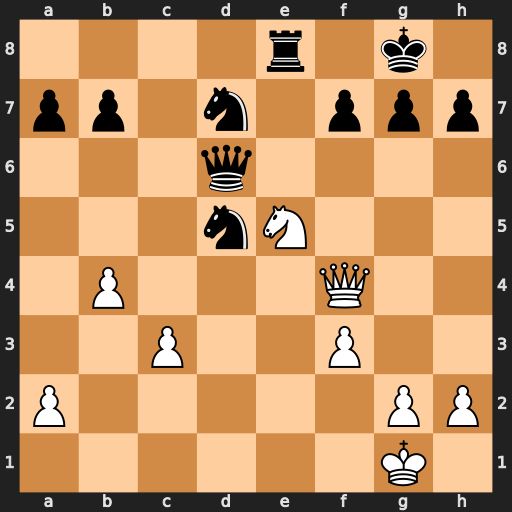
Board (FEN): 4r1k1/pp1n1ppp/3q4/3nN3/1P3Q2/2P2P2/P5PP/6K1
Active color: w
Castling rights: -
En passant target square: -
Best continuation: Qxf7+ Kh8 Qxe8+ Qf8 Qxd7